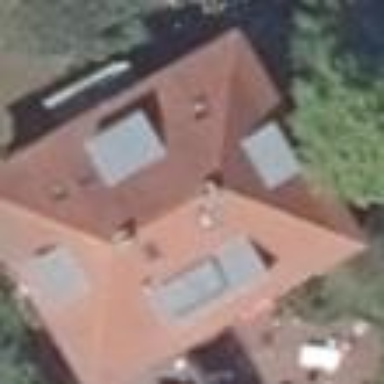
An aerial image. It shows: Hipped-roof building with apartments.